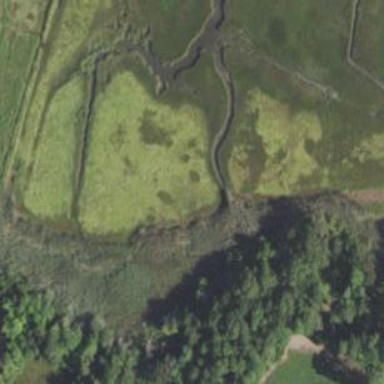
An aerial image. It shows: Wetland area characterized by wet meadow.